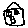
Label: house